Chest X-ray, AP view. Patient: 54 years old, sex F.
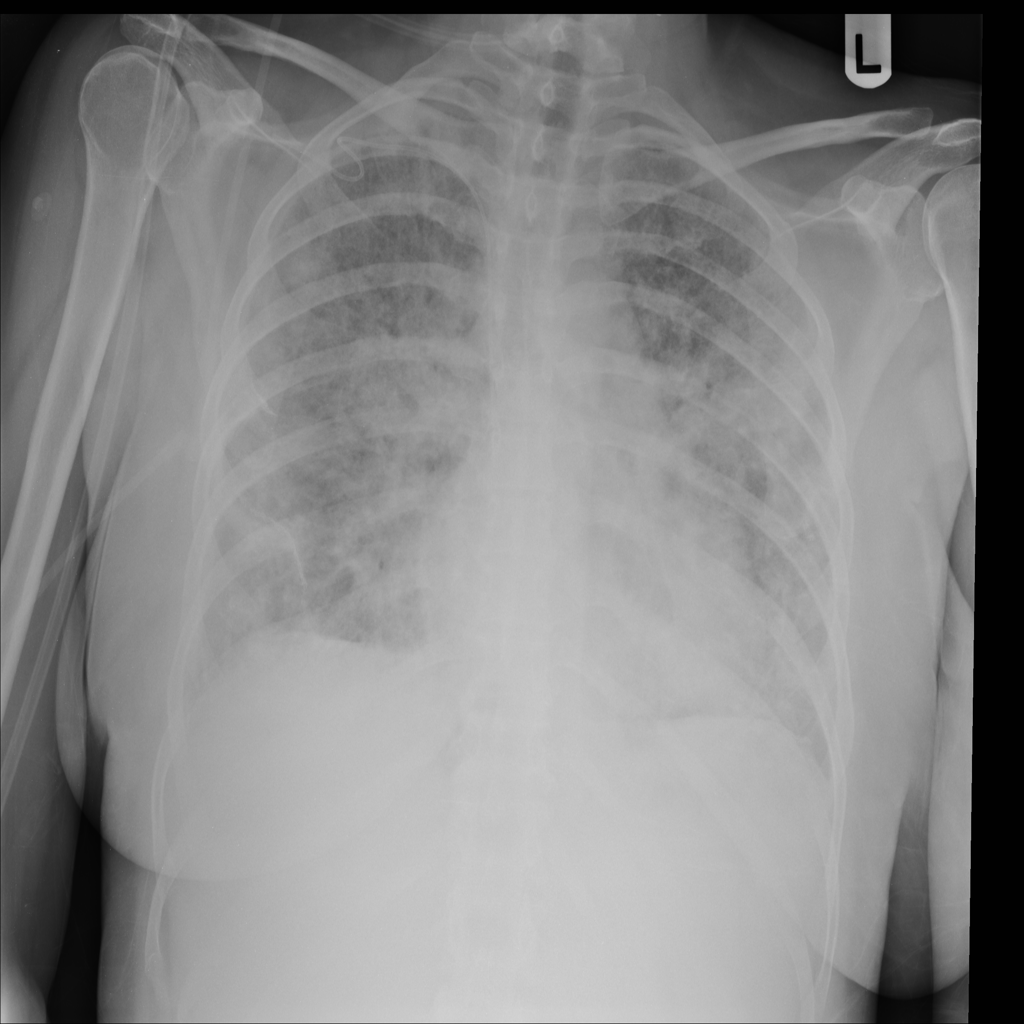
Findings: No Finding